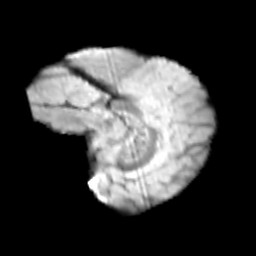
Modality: T2w
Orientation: sagittal
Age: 11
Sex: male
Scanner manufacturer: siemens
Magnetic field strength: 3 T
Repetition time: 3.8 s
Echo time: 0.07 s